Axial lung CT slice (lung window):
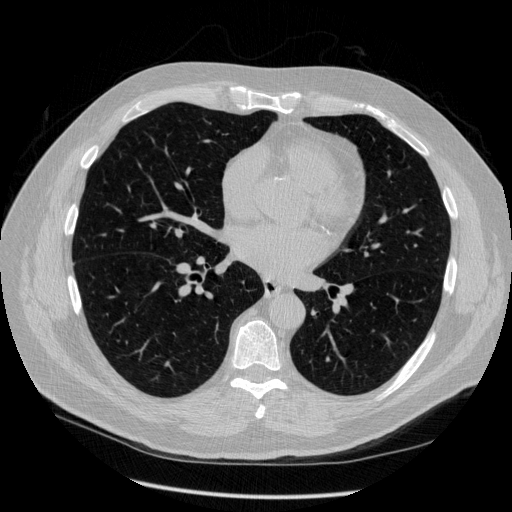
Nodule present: no